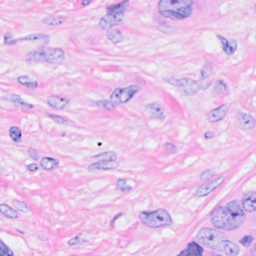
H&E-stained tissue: Breast